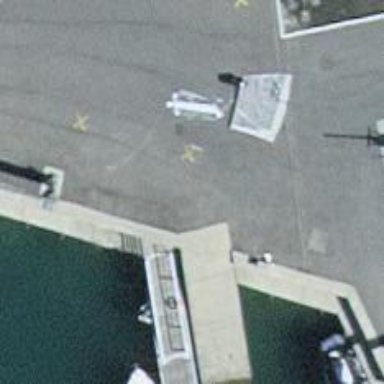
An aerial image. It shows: Man-made pier.